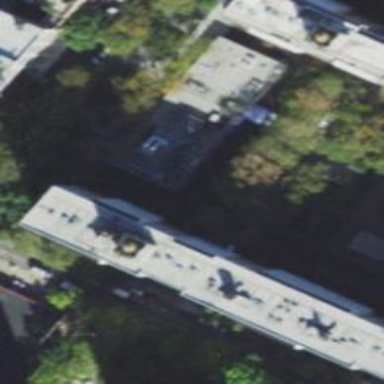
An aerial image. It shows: Educational institution office.